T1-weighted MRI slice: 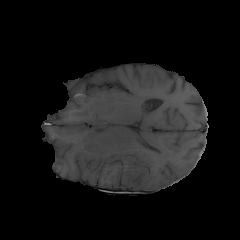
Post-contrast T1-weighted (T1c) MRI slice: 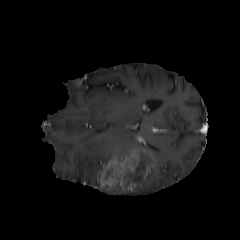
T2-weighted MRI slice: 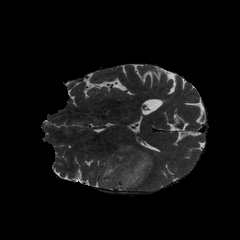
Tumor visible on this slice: yes